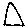
Label: triangle